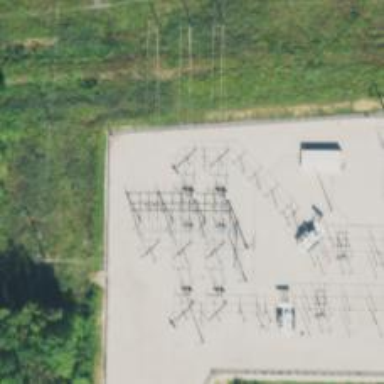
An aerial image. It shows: Switch for power supply.